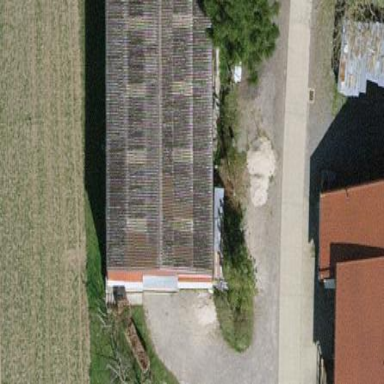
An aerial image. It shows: Farmyard area.